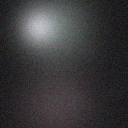
Screen state: off